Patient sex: M
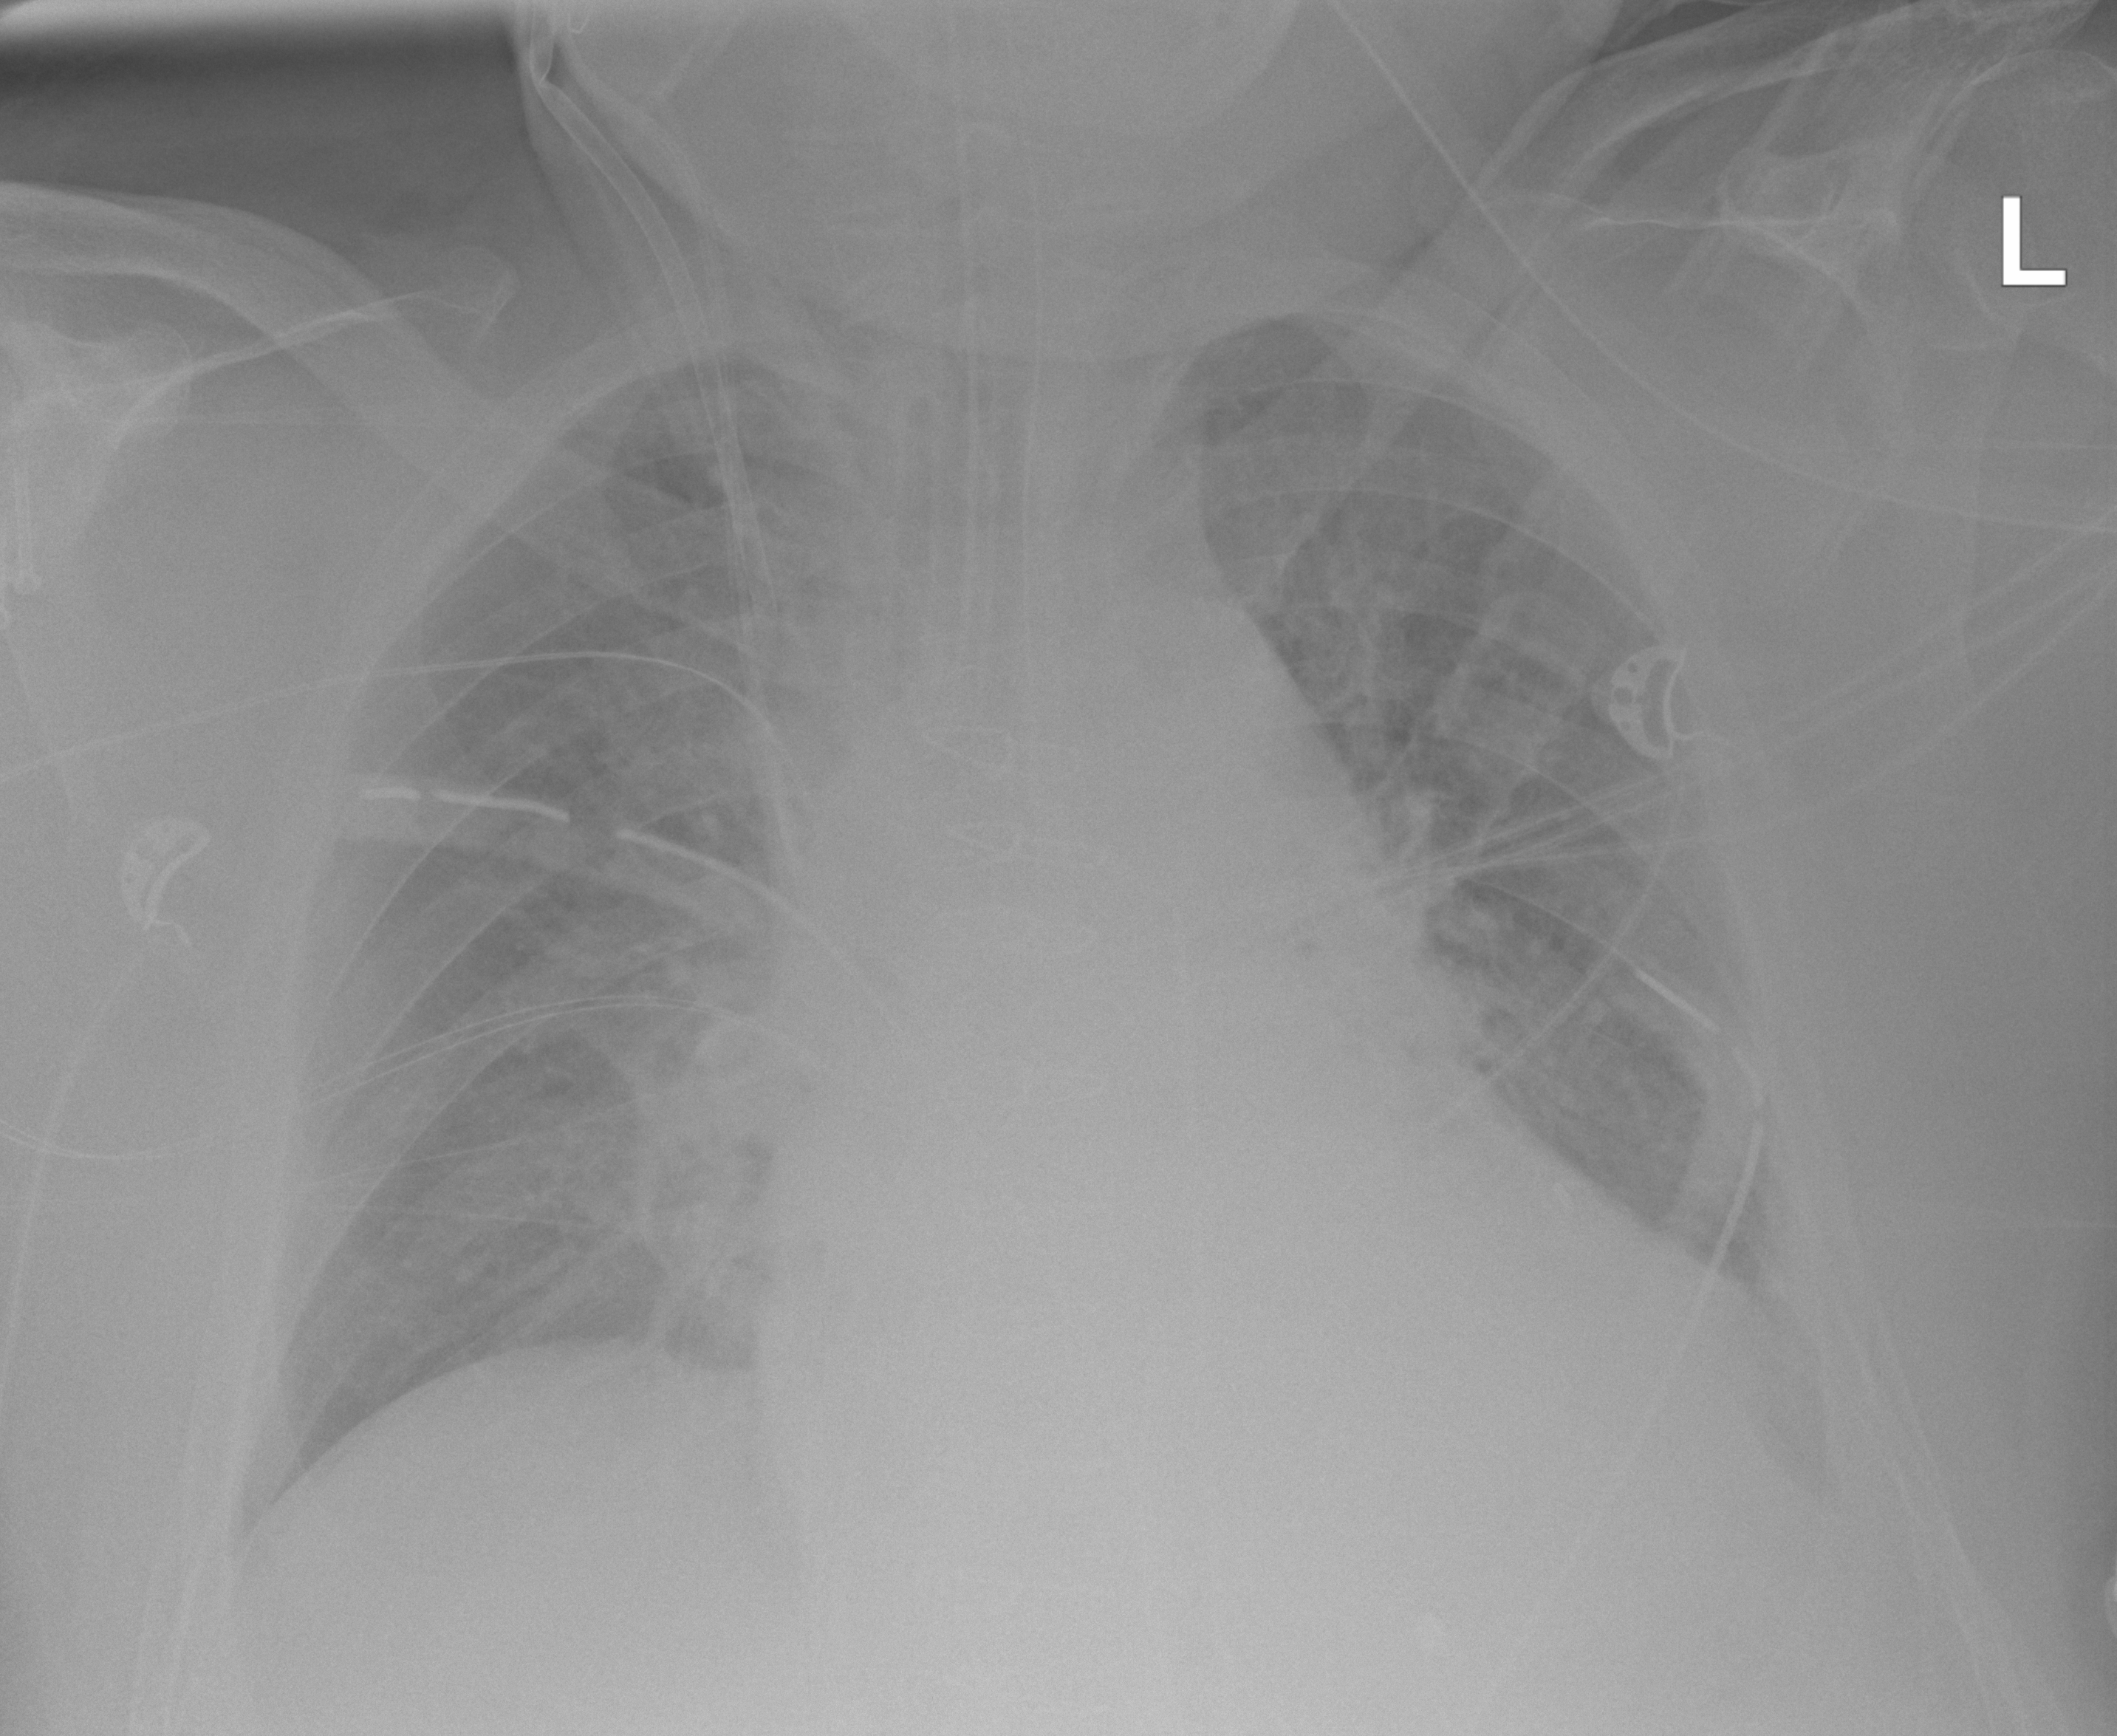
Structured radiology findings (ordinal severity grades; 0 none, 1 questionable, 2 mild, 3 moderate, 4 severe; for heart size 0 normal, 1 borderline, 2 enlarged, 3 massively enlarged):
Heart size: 2
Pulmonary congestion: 2
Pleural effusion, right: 0
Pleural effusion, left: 2
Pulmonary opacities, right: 0
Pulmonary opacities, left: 0
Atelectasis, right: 2
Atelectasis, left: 2